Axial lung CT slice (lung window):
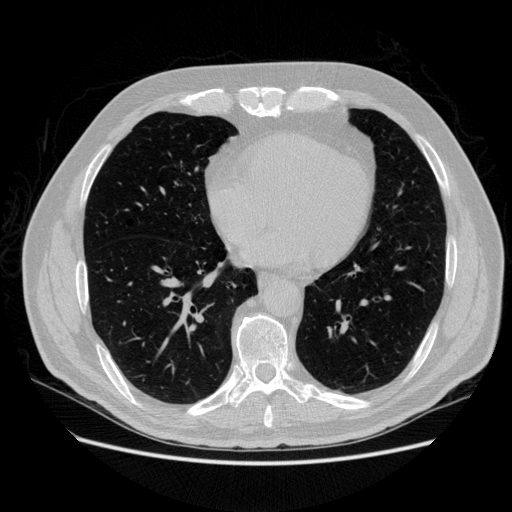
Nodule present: no